Question: I am trying to find a way to disable Chrome's "Do you want save this credit card info" prompt.
I have tried adding 'autocomplete="off"' to all the inputs as well as the form, yet this prompt still comes up.
Is there a way to disable this programmatically?
Unfortunately, this is different from <URL> because this all revolves around tricking Chrome into thinking the input field is not a password field / simply using 'autocomplete="off"', however Chrome no longer acknowledges 'autocomplete="off"'.
This is the banner I'm referring to:

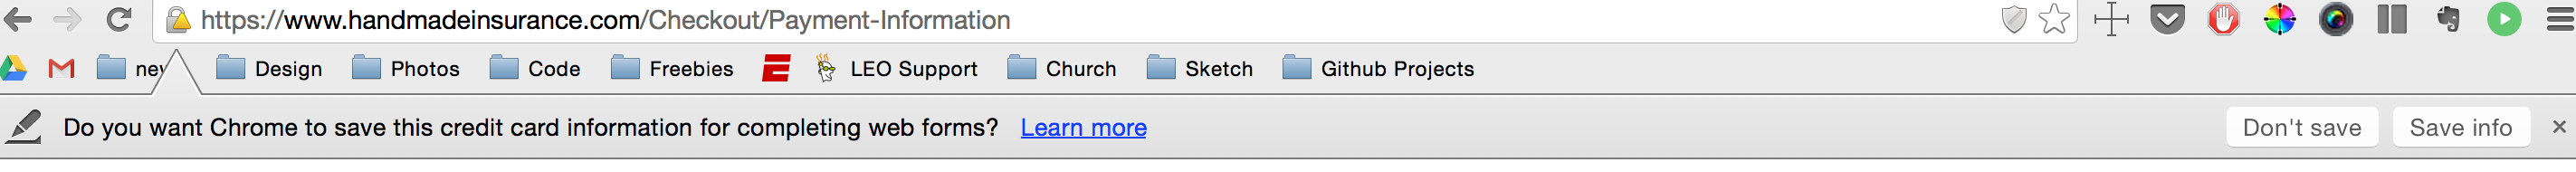
Answer: There's a good reason why Chrome ignores 'autocomplete="off"' - it's not your information to decide whether or not the user's browser can save it. As such there is deliberately no way to disable this functionality programmatically.
You make Chrome respect 'autocomplete="off"' by setting the appropriate flag in 'chrome://flags' which would give you the outcome you desire, but this only affects your browser - again, it's the user's information to decide to do with as they see fit.